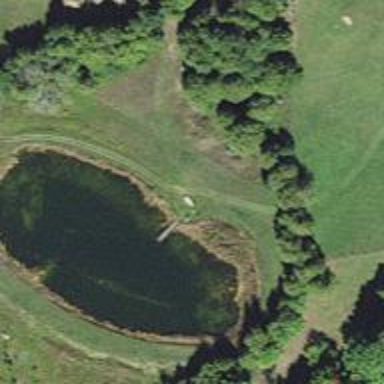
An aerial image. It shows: Peaceful pond surrounded by nature.